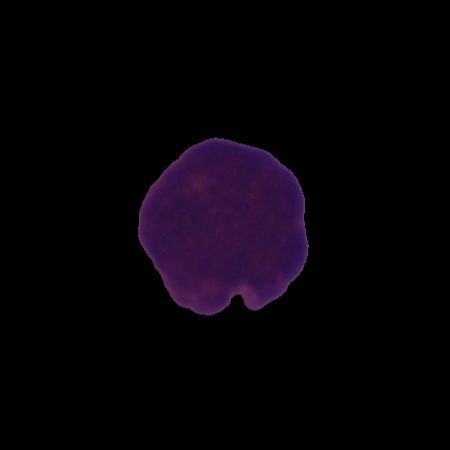
Label: cancer